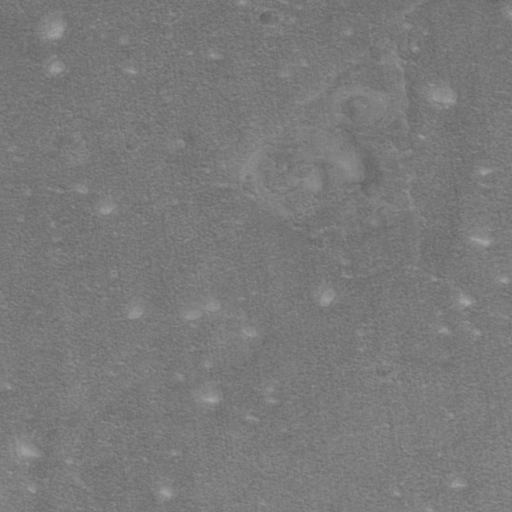
Classes present: Background